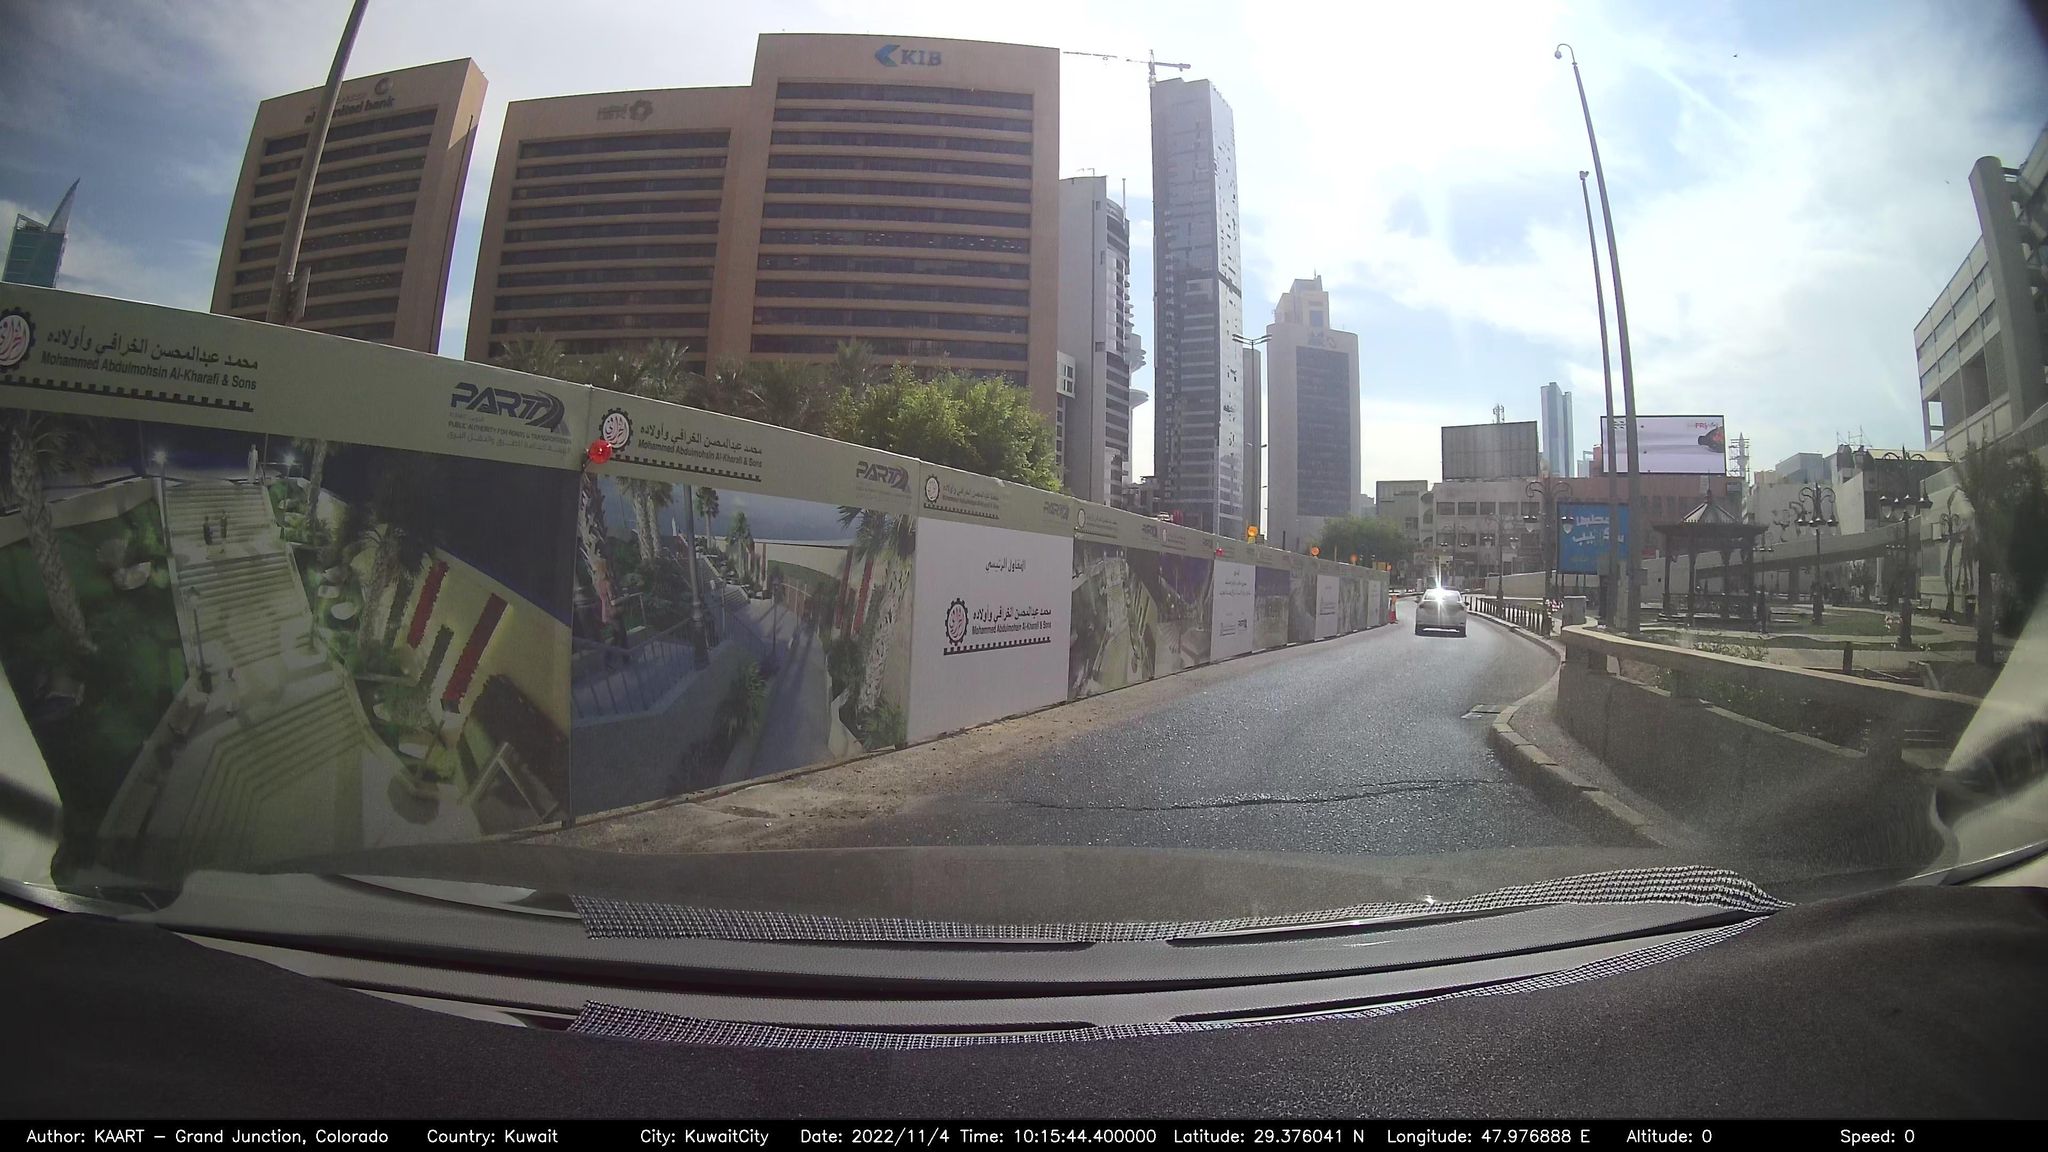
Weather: clear
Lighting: day
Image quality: good
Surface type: driving surface
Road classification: primary, primary_link
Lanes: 2, 3
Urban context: urban centre
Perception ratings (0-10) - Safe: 2.72, Lively: 6.75, Beautiful: 4.85, Boring: 3.39, Depressing: 5.54, Wealthy: 4.39